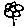
Label: flower